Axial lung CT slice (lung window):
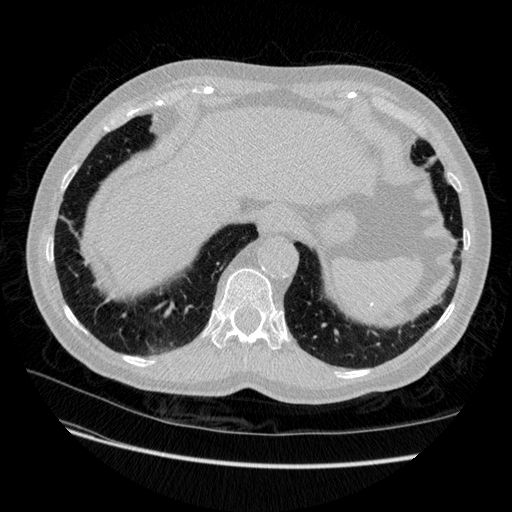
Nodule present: no